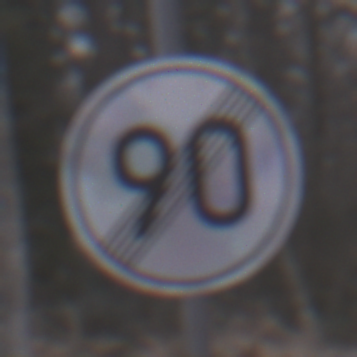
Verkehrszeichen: EndeGeschwindigkeit90
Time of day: Midday
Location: Outdoor (Nature)
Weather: Overcast
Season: Autumn
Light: Natural